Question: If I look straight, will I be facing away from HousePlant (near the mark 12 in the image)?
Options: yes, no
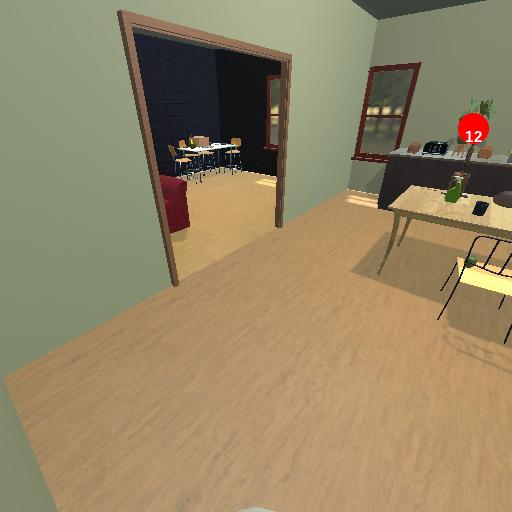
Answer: yes